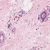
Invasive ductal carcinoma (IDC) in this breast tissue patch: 0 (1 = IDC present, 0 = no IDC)